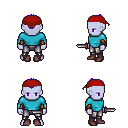
a pixel art fantasy rpg character, male body template, dark elf, purple skin, teal long-sleeve shirt, metal pants, purple short mohawk hairstyle, red bandana, leather bracers, maroon shoes, dagger, four views (front, back, left, right), 2x2 character sprite sheet, small pixel art, hard edges, no anti-aliasing